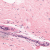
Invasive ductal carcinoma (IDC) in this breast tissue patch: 0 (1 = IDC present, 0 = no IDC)